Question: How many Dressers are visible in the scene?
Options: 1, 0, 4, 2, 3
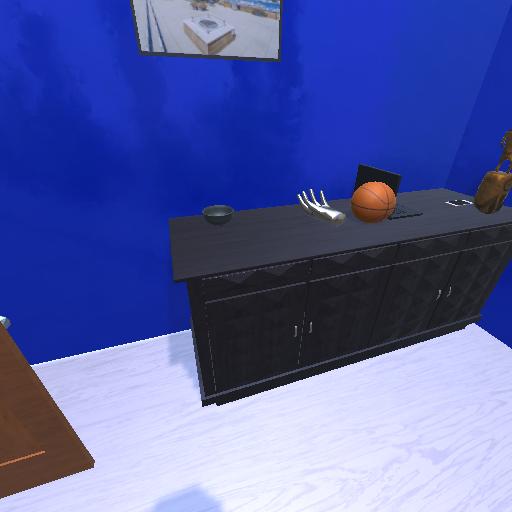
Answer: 1